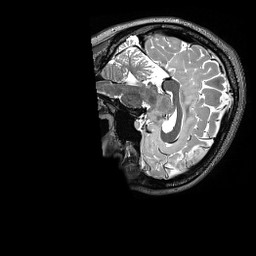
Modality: T2w
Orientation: sagittal
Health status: healthy
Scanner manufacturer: siemens
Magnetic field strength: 3 T
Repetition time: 3.2 s
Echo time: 0.565 s